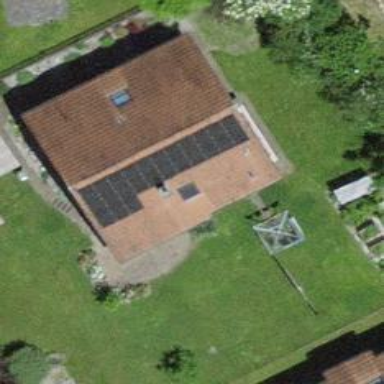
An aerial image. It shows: Solar power generator with photovoltaic panels.